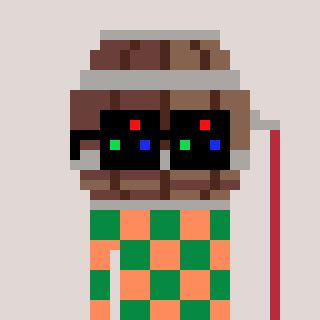
a pixel art character with square black sunglasses, a wine barrel-shaped head and a peachy-colored body on a warm background